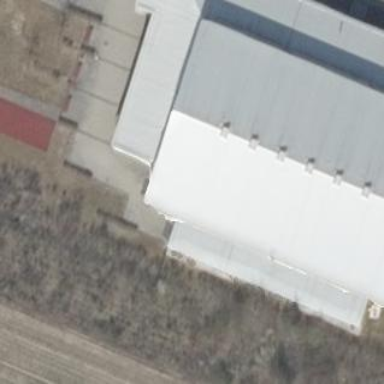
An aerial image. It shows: Sports center building.